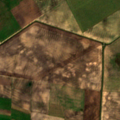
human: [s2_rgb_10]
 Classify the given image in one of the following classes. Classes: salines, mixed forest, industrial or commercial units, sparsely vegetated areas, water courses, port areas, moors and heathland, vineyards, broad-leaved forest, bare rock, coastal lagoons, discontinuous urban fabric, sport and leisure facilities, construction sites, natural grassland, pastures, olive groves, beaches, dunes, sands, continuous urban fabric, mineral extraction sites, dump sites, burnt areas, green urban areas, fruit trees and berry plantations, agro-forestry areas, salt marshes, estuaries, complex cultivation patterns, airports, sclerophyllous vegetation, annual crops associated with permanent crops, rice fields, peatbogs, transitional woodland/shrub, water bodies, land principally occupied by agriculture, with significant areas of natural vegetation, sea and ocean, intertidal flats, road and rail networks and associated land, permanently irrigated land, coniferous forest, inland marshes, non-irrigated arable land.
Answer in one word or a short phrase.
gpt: non-irrigated arable land